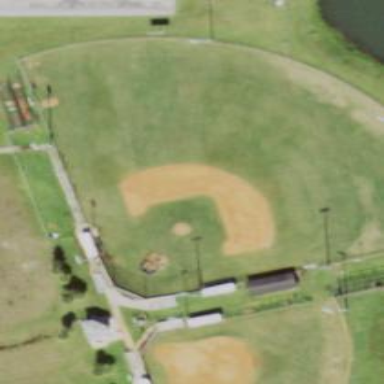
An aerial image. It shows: Infield baseball field.